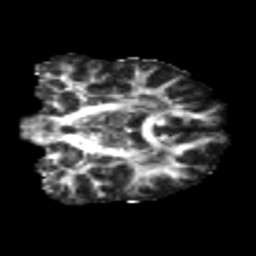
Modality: FA
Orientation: coronal
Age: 20
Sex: male
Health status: healthy
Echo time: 0.074 s